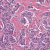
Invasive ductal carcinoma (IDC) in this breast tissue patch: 1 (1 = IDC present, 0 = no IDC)